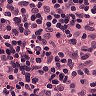
Metastatic tissue present: no